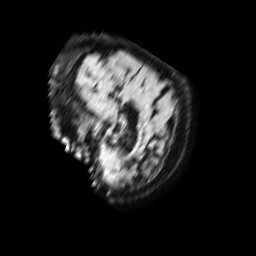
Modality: FLAIR
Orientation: sagittal
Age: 82
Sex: male
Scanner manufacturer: philips
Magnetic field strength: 1.5 T
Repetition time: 6 s
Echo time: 0.1005 s